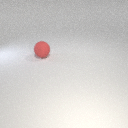
large red rubber sphere